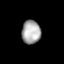
Tissue: lung
Cell type: T cells
Senescence score: 0.2194
Nuclear area (px): 441
Mean DAPI intensity: 167.712